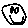
Label: smiley face